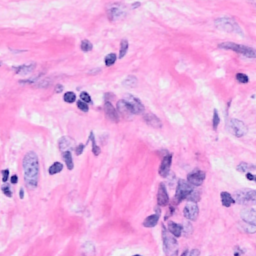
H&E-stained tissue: Breast